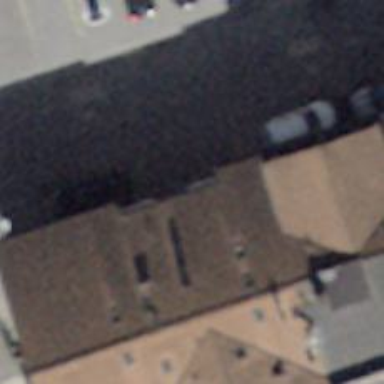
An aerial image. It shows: Restaurant.